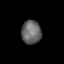
Tissue: lung
Cell type: Fibroblasts
Senescence score: 0.5816
Nuclear area (px): 460
Mean DAPI intensity: 101.68